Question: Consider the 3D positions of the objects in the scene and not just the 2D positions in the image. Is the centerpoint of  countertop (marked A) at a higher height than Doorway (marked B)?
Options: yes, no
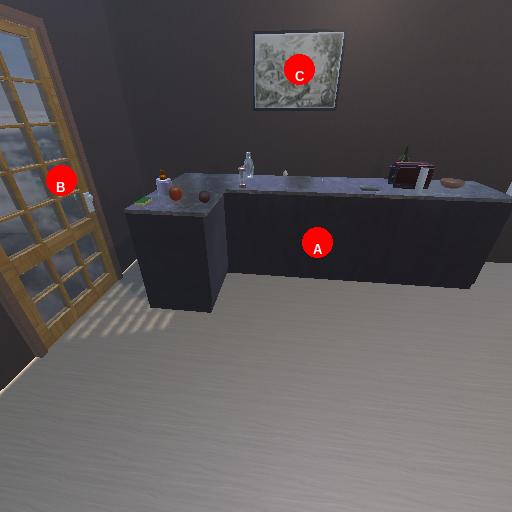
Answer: yes